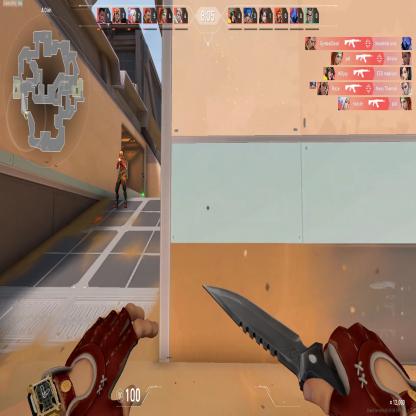
Label: enemy